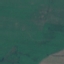
Land use / land cover: Pasture